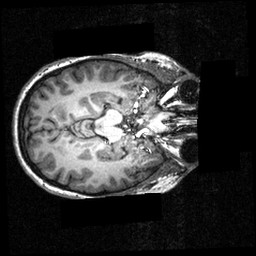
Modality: T1w
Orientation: axial
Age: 26
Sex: female
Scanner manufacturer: siemens
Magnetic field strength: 3.951 T
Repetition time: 1.5 s
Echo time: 0.00335 s